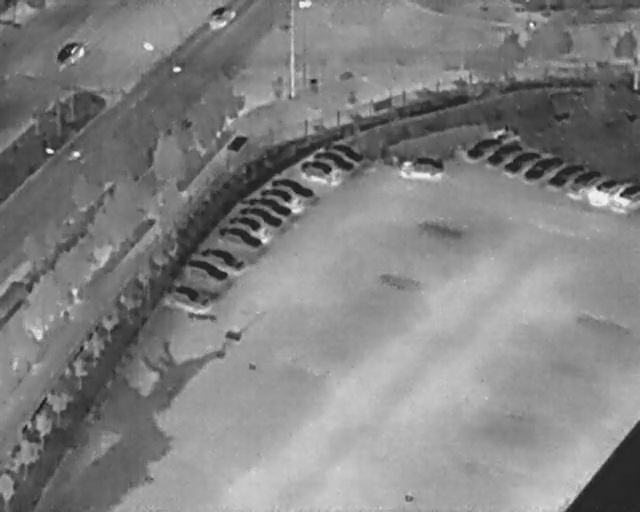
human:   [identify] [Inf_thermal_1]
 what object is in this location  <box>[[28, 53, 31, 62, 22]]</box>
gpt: <ref>1 medium car at the left</ref>